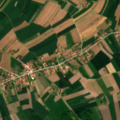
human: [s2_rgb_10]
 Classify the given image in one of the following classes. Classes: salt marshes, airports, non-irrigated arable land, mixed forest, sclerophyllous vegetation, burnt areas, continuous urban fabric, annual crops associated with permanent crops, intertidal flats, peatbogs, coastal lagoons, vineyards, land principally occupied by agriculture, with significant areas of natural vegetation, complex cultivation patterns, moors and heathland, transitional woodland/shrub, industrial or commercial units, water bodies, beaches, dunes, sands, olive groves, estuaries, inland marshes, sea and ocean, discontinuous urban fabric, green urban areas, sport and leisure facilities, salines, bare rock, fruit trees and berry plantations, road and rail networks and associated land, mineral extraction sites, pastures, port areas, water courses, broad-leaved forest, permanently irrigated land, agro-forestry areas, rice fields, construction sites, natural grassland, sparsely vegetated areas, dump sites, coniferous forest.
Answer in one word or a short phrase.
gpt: discontinuous urban fabric, non-irrigated arable land, complex cultivation patterns, land principally occupied by agriculture, with significant areas of natural vegetation